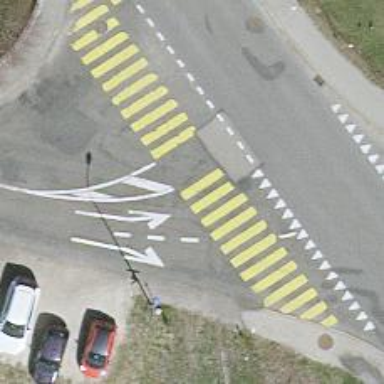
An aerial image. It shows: Uncontrolled zebra crossing with pedestrian island.